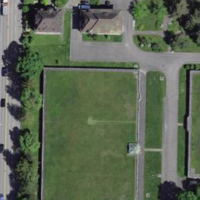
EUNIS habitat code: 55
Species observed at this site:
Campanula patula
Cardamine pratensis
Lysimachia vulgaris
Prunus padus
Veronica persica
Taraxacum officinale
Anacamptis morio
Primula veris
Neottia ovata